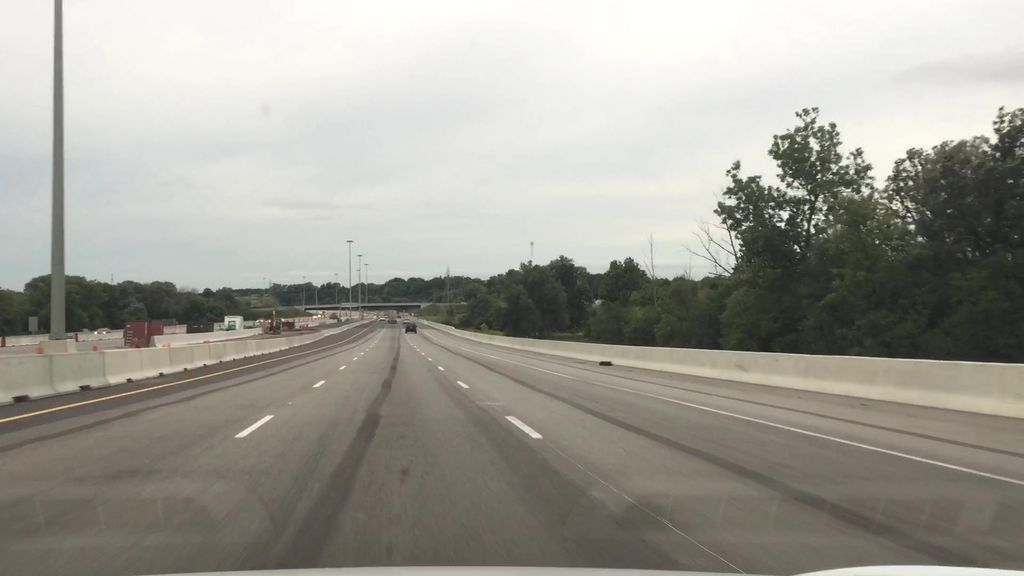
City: kitchener-waterloo